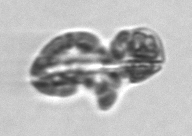
Label: Karenia